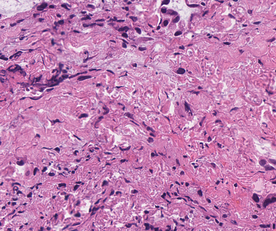
Tumor epithelial tissue: no
Tumor-associated stroma tissue: yes
Normal tissue: no